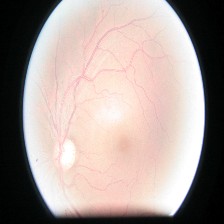
Diabetic retinopathy grade: Moderate